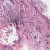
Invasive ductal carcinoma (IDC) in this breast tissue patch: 1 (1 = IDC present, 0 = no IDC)